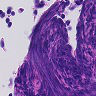
Metastatic tissue present: no